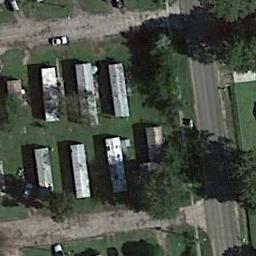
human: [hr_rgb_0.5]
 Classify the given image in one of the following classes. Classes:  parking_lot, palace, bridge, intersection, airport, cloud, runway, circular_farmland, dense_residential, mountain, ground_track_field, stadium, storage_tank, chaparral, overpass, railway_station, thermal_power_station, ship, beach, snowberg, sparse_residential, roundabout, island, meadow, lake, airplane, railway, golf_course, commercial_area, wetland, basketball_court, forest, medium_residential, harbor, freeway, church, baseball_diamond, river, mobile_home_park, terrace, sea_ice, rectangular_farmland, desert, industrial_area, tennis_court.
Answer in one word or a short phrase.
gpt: mobile_home_park